Question: I have one project with 'EF' and Code First approach and there using of Data Annotations was straight forward. Now I'm working with Database First and I see that using Data Annotations is more specific so I want to know the right steps to implement it.
The structure of my project that provides Data Access is this:

In 'ModelExtensions' are all my files that I've created to add the Data Annotations to the 'DbContextModel.tt' entities.
Here is the structure of one of my files in 'ModelExtensions':
'''
using System;
using System.ComponentModel.DataAnnotations;
using System.Linq;
using System.Text;
namespace DataAccess.ModelExtensions
{
[MetadataType(typeof(MCS_ContentTypesMetaData))]
public partial class MCS_ContentTypes : BaseEntity
{
}
internal sealed class MCS_ContentTypesMetaData
{
[Required]
[StringLength(10)]
public string Name { get; set; }
}
}
'''
I have several questions here. First - the namespace. Should it be like this 'namespace DataAccess.ModelExtensions' or I have to remove the '.ModelExtensions' part. I was looking at a project using DB first and there the namespace was just 'DataAccess' not sure why it is needed (if so). Also - Do I need to add some other references to the 'DbContextModel.tt' entities? Now I use standard C# classes for this and then rename them to : 'public partial class MCS_ContentTypes : BaseEntity'. Do I have to use a special approach for creating those to explicitly expose the connection between the entity and this file?
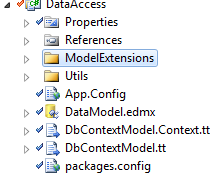
Answer: 1) The namespace of your extension models must be the same as the namespace of EF auto-generated entity classes - If the namespace of 'DbContextModel.tt' entity classes is 'DataAccess', you should set the namespace of your classes to 'DataAccess'.
2) I doesn't get your question completely, however in this approach, names of entity classes and your classes must be the same.
The following example shows what it should be. Suppose that EF generates the following entity class for you:
'''
namespace YourSolution
{
using System;
using System.Collections.Generic;
public partial class News
{
public int ID { get; set; }
public string Title { get; set; }
}
}
'''
So, your partial classes should be like the following:
'''
namespace YourSolution
{
[MetadataType(typeof(NewsAttribs))]
public partial class News
{
// leave it empty.
}
public class NewsAttribs
{
// Your attribs will come here.
[Display(Name = "News title")]
[Required(ErrorMessage = "Please enter the news title.")]
public string Title { get; set; }
// and other properties you want...
}
}
'''
So, you doesn't need any ': BaseEntity' inheritance.